Question: I'm trying to make a command where it generates a random moth, with a randomly chosen name, gender identity, moth type, and favorite food. For some reason it only sends a letter from the first array 'LS1'. My current code is here:
'''
client.on("message", message => {
if (message.content === "mof:create") {
const LS1 = ["a", "b", "c", "d", "e", "f", "g", "h"]
const LS2 = ["i", "j", "k", "l", "m", "n", "o", "p"]
const LS3 = ["r", "s", "t", "u", "v", "w", "x", "y", "z"]
const GENDERID = ["male ", "female ", "non-binary "]
const MOTHTYPE = ["rosy maple ", "silkworm ", "luna ", "pink luna ", "stained glass ", "death's head hawk "]
const FOODLIST = ["sugar water", "honey", "apples", "watermelon", "strawberries", "blueberries"]
const CP1 = LS1[Math.floor(Math.random() * LS1.length)];
const CP2 = LS2[Math.floor(Math.random() * LS2.length)];
const CP3 = LS3[Math.floor(Math.random() * LS3.length)];
const GID = GENDERID[Math.floor(Math.random() * GENDERID.length)];
const MTP = MOTHTYPE[Math.floor(Math.random() * MOTHTYPE.length)];
const SGF = FOODLIST[Math.floor(Math.random() * FOODLIST.length)];
message.channel.send(CP1, CP2, CP3, " is a ", GID, MTP, "moth that likes to mostly eat ", SGF);
}
});
'''
Here is the current output I get:

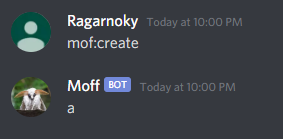
Answer: Try using + instead of, in
message.channel.send(CP1, CP2, CP3, " is a ", GID, MTP, "moth that likes to mostly eat ", SGF);
You should concatenate the string by using CP1+CP2+...